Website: bh-photo
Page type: order-tracking
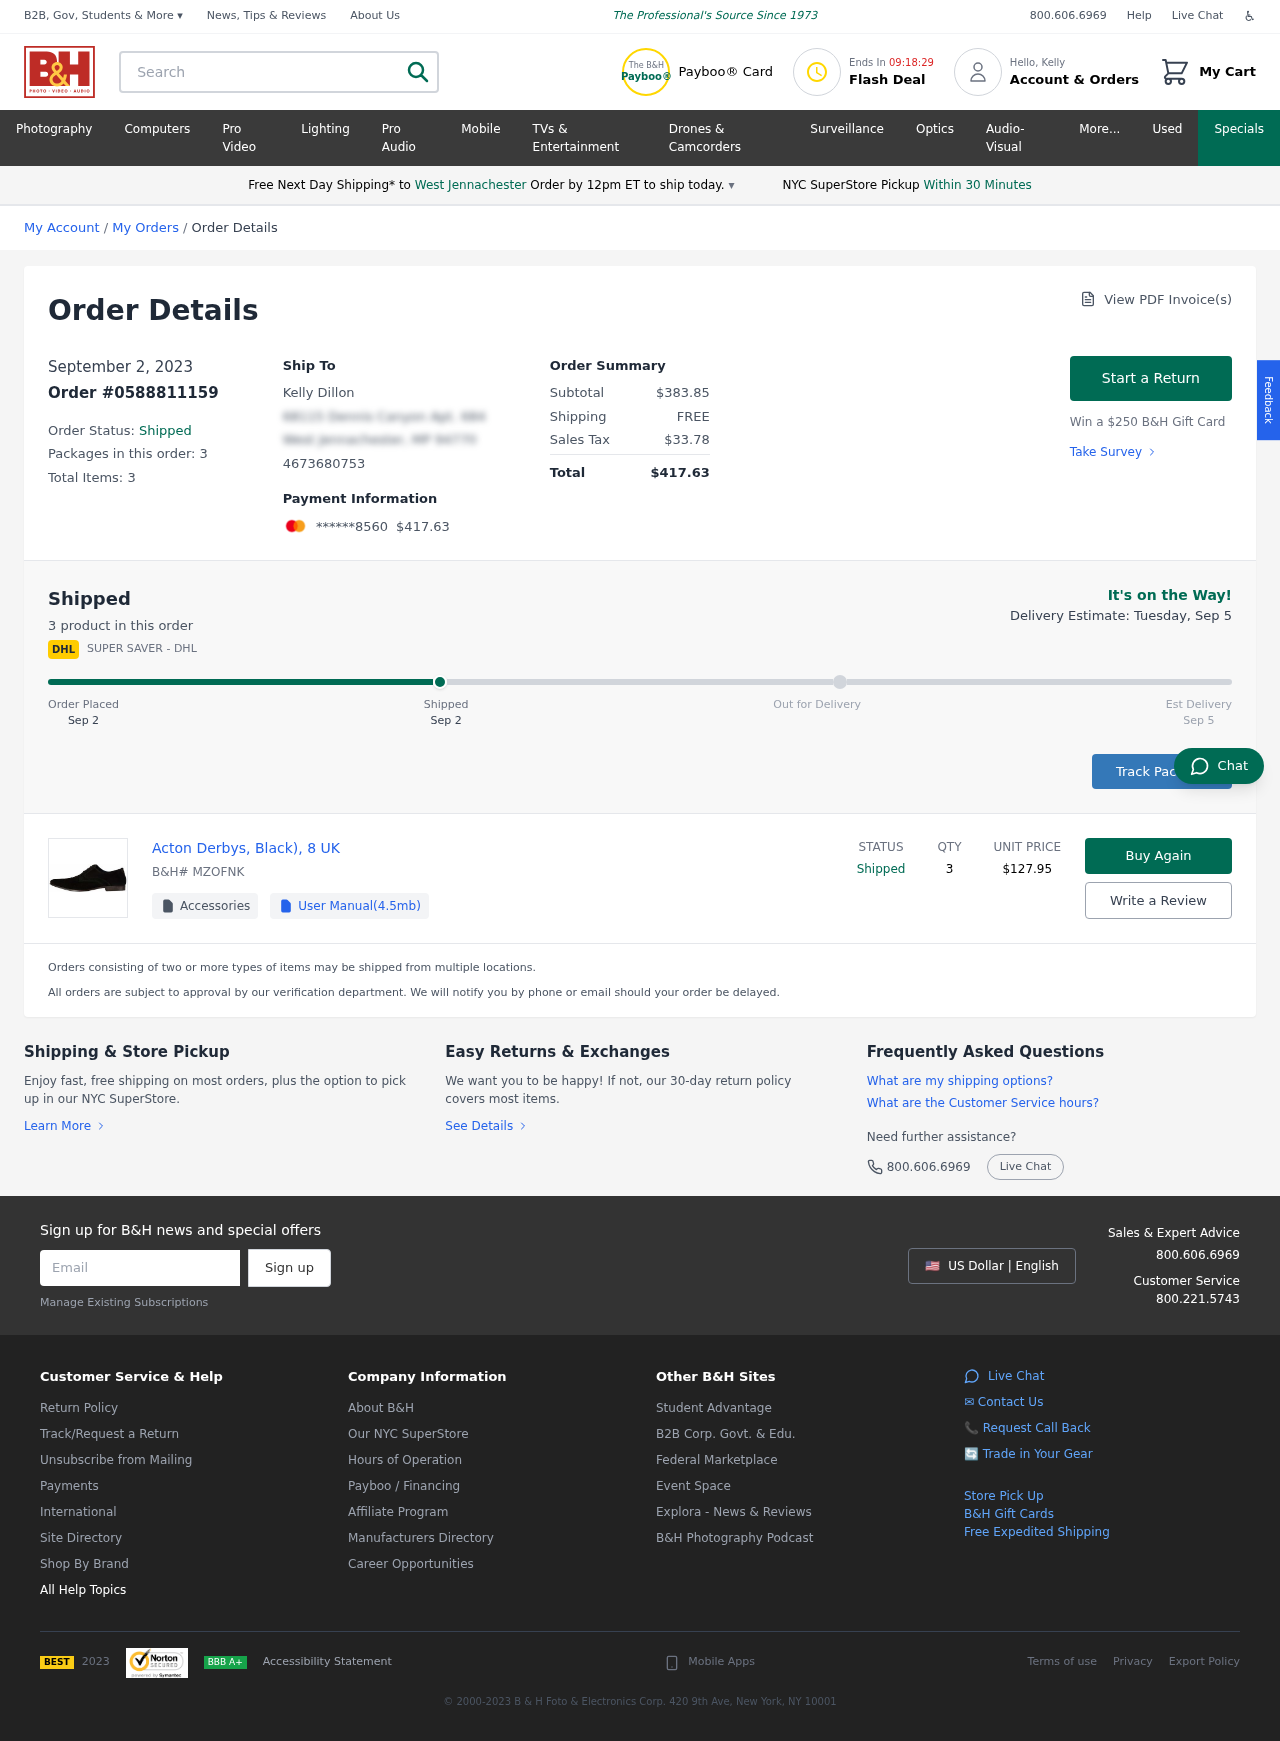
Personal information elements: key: PII_CARD_LAST4
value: ******8560
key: PII_CITY
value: West Jennachester
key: PII_EMAIL
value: kelly_dillon@yahoo.com
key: PII_FIRSTNAME
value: Kelly
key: PII_FULLNAME
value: Kelly Dillon
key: PII_PHONE
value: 4673680753
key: PII_STREET
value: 68115 Dennis Canyon Apt. 684
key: PII_CITY_STATE_ZIP
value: West Jennachester, MP 94770
Product elements: key: PRODUCT1_NAME
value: Acton Derbys, Black), 8 UK
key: PRODUCT1_PRICE
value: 127.95
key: PRODUCT1_QUANTITY
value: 3
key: PRODUCT1_SKU
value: MZOFNK
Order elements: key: ORDER_DATE
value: Sep 2
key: ORDER_DATE
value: September 2, 2023
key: ORDER_ID
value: Order #0588811159
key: ORDER_NUM_PACKAGES
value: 3
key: ORDER_NUM_ITEMS
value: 3
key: ORDER_NUM_ITEMS
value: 3 product
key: ORDER_TOTAL
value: $417.63
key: ORDER_SUBTOTAL
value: $383.85
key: ORDER_SHIPPING_COST
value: FREE
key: ORDER_TAX
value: $33.78
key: ORDER_DELIVERY_DATE
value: Sep 5
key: ORDER_DELIVERY_DATE
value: Delivery Estimate: Tuesday, Sep 5
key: ORDER_SHIPPING_DATE
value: Sep 2
Search elements: key: HEADER_SEARCH
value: Search